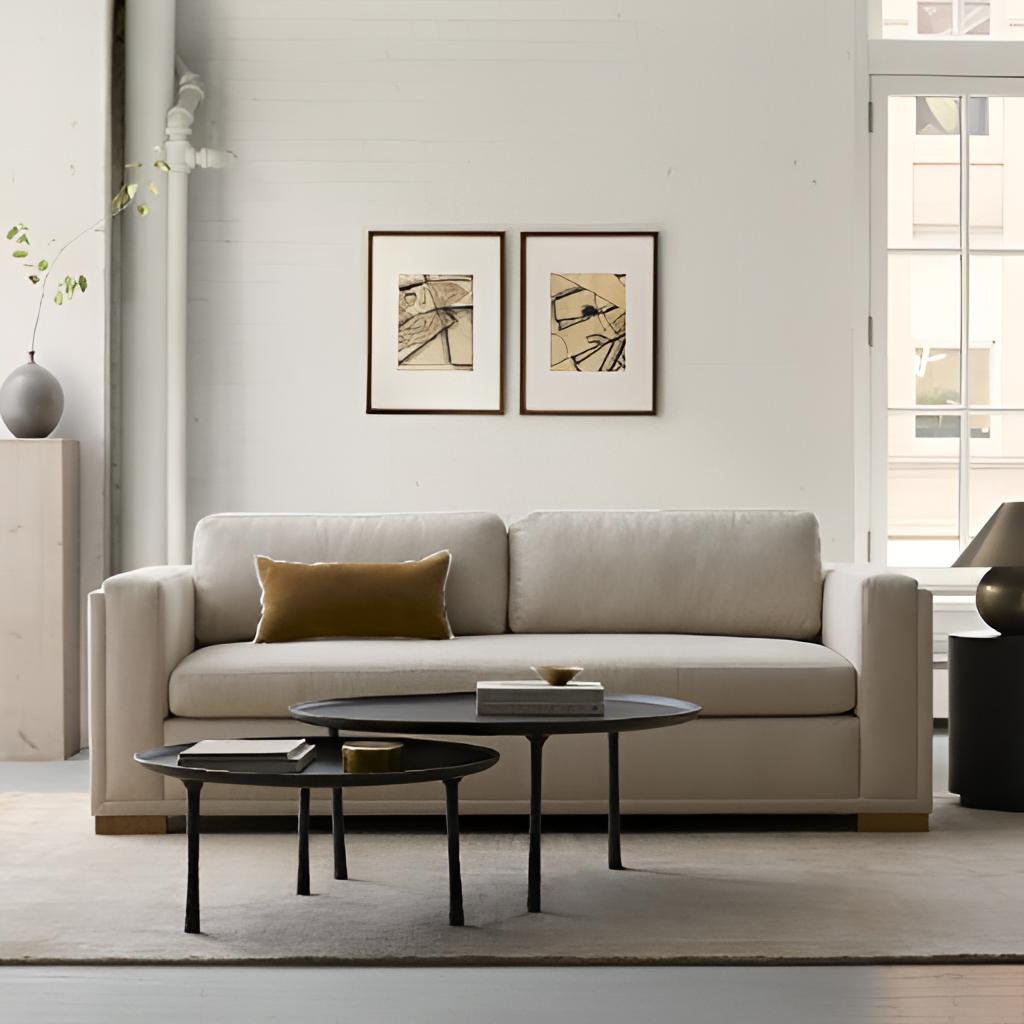
beige fabric sofa, living room, contemporary, wood flooring, with plank pattern, paint wallpaper, with solid pattern